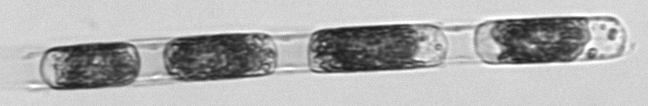
Label: Hemiaulus